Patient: sex M, age 32
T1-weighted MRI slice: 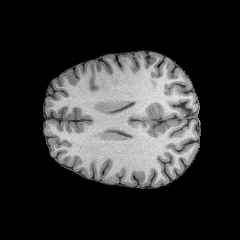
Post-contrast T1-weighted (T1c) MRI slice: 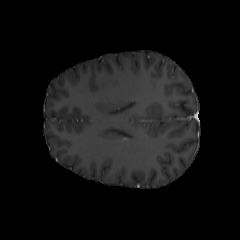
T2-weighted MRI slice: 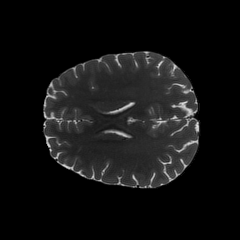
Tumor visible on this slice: no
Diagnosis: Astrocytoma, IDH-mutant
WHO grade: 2